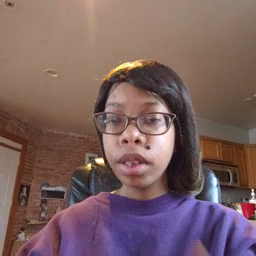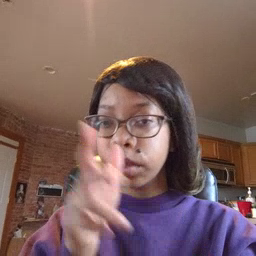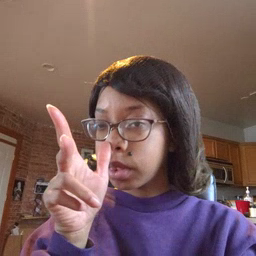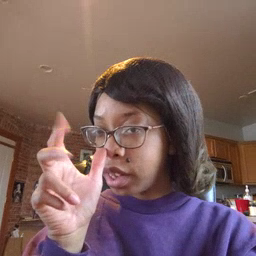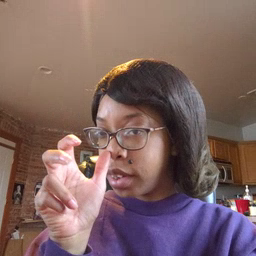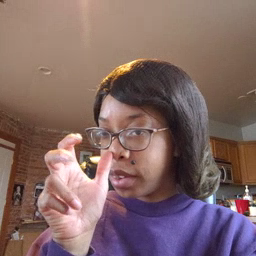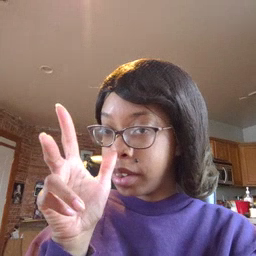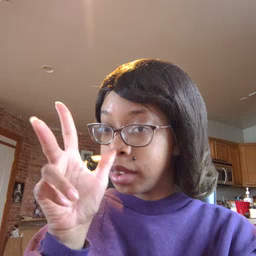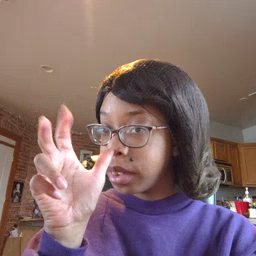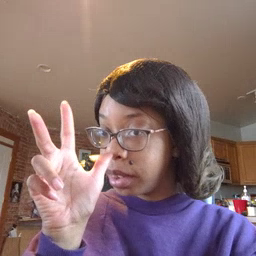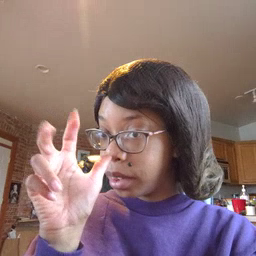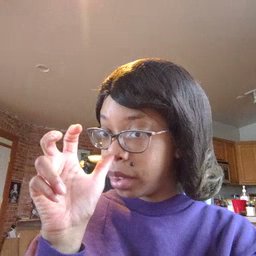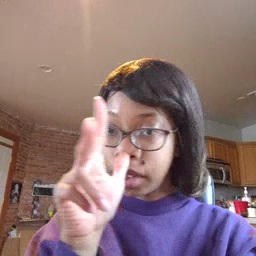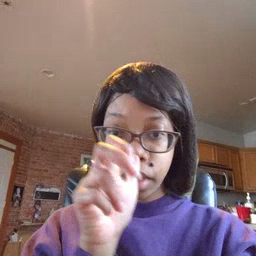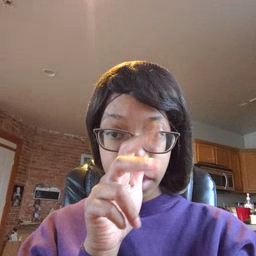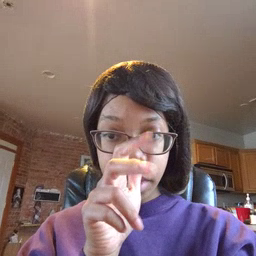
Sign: bug